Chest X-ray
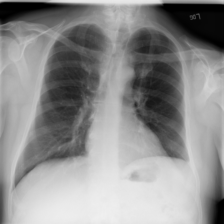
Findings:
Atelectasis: negative
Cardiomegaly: negative
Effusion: negative
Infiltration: negative
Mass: negative
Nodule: negative
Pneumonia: negative
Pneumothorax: negative
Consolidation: negative
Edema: negative
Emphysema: negative
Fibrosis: negative
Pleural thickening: negative
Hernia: negative